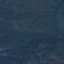
Land use / land cover: Forest